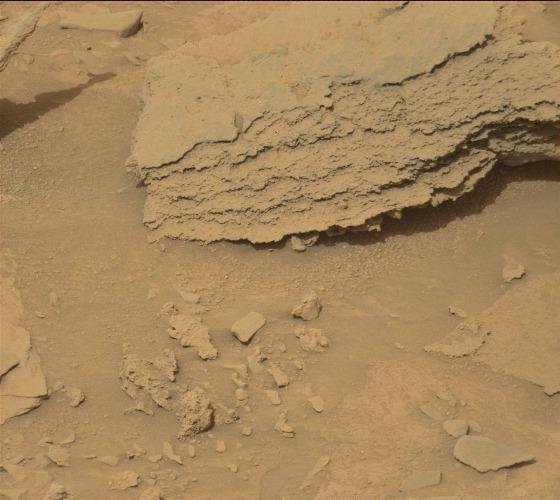
Terrain classes present: Bedrock, Gravel / Sand / Soil, Rock, Shadow